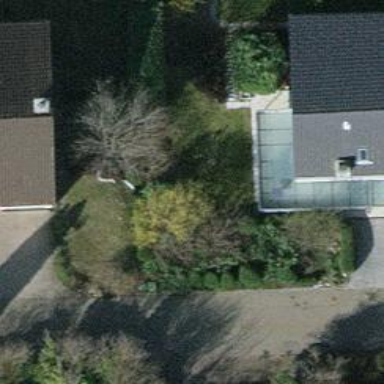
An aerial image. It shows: Hedge barrier.